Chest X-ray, PA view. Patient: 20 years old, sex M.
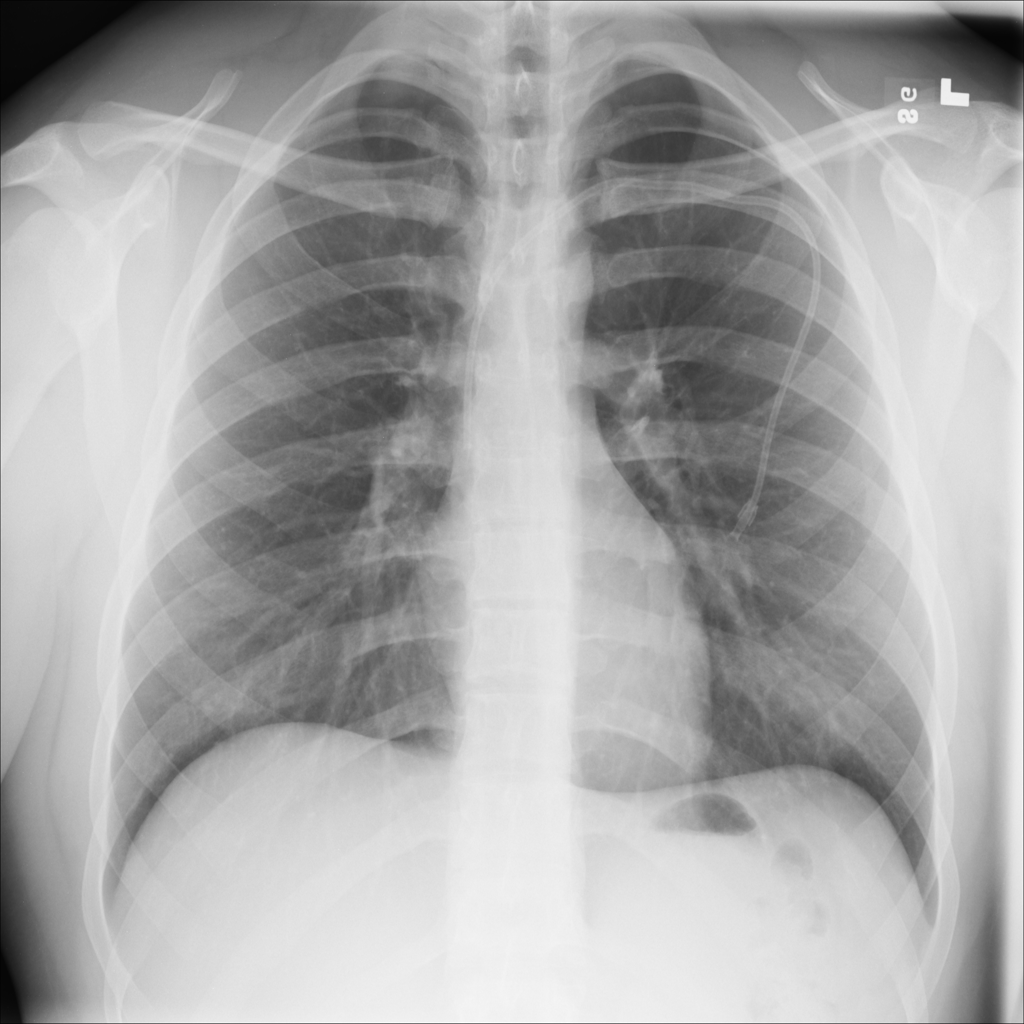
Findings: No Finding